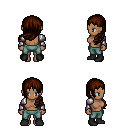
a pixel art fantasy rpg character, female body template, human, dark skin, steel arm armor, teal pants, brown left-swept hairstyle, black shoes, four views (front, back, left, right), 2x2 character sprite sheet, small pixel art, hard edges, no anti-aliasing